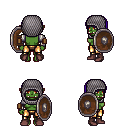
a pixel art fantasy rpg character, female body template, orc, green skin, steel arm armor, gold greaves, blue pageboy hairstyle, chain hood, leather bracers, maroon shoes, shield, four views (front, back, left, right), 2x2 character sprite sheet, small pixel art, hard edges, no anti-aliasing